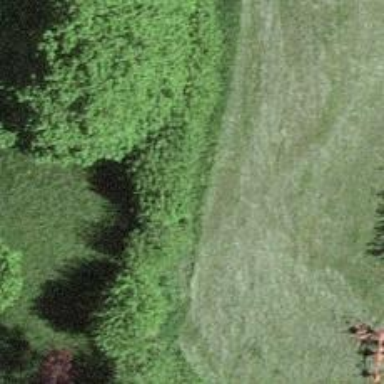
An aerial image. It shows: Hedge acting as barrier.